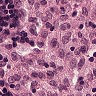
Metastatic tissue present: no